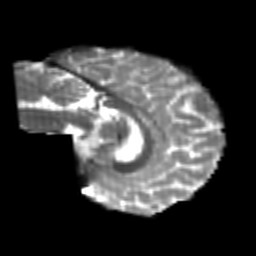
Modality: T2w
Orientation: sagittal
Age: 23
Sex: female
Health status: healthy
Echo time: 0.074 s